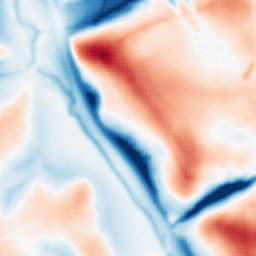
Category: multiscale
Decomposition family: dog_multiscale
Decomposition parameters: sigma_ratio: 1.6
n_scales: 5
base_sigma: 2
Upsampling method: sinc_blackman
Upsampling parameters: scale: 4
kernel_size: 8
Upsampling scale: 4